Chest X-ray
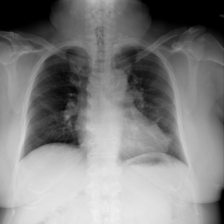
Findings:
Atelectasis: negative
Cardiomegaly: negative
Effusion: negative
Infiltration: negative
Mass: negative
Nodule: negative
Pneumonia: negative
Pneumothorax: negative
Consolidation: negative
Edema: negative
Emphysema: negative
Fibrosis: negative
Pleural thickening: negative
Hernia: negative